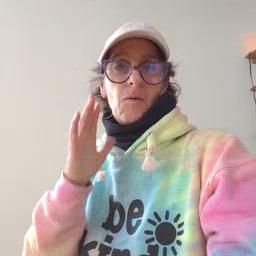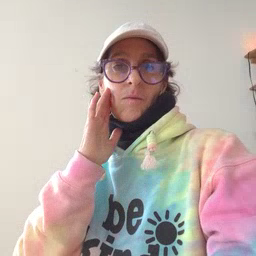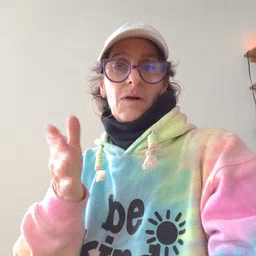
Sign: will